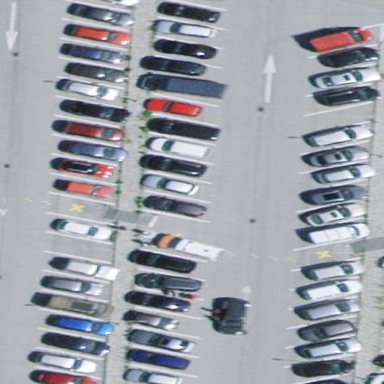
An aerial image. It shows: Parking area with asphalt surface.